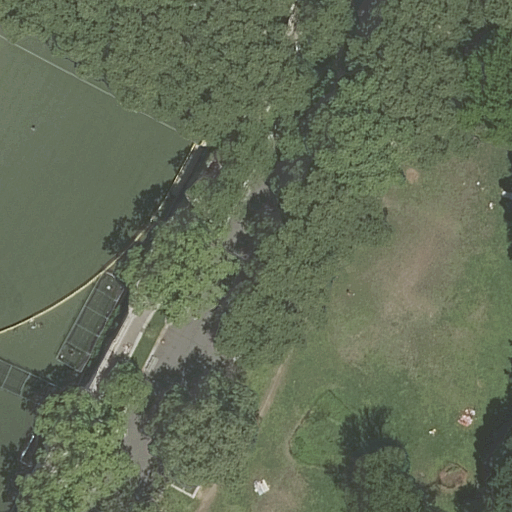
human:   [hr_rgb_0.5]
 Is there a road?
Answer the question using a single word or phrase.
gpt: yes

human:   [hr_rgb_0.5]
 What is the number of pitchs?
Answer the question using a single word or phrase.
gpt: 2

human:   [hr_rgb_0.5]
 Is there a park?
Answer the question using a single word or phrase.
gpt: yes

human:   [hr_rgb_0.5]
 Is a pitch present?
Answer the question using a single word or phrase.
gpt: yes

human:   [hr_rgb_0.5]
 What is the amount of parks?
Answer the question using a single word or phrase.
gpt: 1

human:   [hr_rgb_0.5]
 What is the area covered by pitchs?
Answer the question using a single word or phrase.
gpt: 1466m2

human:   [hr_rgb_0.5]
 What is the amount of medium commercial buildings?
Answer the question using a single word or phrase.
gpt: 0

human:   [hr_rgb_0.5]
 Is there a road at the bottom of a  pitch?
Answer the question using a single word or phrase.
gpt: no

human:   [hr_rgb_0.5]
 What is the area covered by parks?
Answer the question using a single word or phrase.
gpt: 10636m2

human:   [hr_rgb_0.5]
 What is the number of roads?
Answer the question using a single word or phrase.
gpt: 1

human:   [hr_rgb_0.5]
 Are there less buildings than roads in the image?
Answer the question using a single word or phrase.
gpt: yes

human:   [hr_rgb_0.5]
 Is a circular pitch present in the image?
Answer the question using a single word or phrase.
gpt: no

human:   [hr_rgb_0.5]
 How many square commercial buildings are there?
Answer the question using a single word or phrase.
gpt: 0

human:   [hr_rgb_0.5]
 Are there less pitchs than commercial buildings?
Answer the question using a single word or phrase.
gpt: no

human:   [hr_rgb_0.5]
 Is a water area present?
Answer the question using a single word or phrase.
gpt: no

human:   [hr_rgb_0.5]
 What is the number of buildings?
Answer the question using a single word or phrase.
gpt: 0

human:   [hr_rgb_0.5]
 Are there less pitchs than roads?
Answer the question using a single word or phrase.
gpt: no

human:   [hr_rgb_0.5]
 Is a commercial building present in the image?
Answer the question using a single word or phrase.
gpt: no

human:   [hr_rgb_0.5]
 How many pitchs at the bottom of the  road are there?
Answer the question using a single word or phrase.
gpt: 1

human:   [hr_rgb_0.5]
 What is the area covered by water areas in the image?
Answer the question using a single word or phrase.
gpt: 0m2

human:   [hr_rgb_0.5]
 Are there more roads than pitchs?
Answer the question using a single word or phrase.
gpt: no

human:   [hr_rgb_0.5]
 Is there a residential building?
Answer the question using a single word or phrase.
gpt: no

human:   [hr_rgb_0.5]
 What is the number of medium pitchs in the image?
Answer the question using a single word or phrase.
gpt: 0

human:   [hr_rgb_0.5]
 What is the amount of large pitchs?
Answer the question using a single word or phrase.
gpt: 1

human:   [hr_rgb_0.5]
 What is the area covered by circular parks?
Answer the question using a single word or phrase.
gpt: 0m2

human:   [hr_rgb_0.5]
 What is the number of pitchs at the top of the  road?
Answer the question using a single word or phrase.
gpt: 0

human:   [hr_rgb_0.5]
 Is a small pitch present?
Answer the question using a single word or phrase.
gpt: yes

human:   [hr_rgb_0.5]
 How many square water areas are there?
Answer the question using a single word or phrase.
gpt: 0

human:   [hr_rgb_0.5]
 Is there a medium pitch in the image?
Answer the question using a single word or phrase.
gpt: no

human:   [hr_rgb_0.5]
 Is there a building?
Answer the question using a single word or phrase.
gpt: no

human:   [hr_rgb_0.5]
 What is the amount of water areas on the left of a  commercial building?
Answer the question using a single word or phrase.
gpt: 0

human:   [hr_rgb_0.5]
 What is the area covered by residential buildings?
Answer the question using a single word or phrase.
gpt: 0m2

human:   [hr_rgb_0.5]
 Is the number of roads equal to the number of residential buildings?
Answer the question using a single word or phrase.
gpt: no

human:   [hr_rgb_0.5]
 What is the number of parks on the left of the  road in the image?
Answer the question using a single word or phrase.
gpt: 0

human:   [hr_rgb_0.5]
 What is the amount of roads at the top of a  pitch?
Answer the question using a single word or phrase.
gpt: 1

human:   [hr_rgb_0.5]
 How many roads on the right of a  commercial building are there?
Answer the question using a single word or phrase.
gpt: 0

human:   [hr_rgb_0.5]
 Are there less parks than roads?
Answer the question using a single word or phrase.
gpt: no

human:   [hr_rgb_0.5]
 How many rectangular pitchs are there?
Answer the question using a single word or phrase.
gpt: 1

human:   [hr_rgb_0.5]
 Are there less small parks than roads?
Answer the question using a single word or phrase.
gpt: yes

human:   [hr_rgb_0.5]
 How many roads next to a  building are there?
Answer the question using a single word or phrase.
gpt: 0

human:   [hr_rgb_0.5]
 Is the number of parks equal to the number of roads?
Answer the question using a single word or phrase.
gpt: yes

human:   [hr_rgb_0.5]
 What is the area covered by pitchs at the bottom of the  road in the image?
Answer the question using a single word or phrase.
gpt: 1m2

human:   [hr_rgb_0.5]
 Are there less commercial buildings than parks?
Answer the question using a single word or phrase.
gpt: yes

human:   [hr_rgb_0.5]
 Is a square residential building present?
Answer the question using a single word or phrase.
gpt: no

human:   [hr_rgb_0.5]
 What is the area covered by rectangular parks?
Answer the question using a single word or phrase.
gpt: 10636m2

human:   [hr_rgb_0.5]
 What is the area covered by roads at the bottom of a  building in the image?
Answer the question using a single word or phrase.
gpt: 0m2

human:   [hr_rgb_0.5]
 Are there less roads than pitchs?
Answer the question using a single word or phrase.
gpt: yes

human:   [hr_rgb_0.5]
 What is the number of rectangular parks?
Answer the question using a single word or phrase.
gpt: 1

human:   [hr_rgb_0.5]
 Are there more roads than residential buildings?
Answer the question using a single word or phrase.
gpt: yes

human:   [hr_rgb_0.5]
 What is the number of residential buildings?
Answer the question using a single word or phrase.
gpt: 0

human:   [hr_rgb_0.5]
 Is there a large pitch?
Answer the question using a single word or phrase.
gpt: yes

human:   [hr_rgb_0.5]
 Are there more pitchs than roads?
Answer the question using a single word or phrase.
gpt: yes

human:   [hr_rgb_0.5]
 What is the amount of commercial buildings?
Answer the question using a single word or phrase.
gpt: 0

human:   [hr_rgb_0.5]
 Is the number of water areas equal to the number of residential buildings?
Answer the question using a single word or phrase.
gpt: yes

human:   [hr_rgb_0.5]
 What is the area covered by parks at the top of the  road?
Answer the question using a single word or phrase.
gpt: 10636m2

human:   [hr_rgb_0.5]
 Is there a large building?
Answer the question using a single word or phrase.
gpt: no

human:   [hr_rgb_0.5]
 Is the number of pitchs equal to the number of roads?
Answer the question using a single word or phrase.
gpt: no

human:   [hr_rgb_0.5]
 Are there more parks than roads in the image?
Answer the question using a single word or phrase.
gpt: no

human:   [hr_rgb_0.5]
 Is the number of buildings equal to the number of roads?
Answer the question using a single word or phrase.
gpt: no

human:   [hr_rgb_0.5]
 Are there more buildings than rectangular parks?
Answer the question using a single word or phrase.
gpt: no

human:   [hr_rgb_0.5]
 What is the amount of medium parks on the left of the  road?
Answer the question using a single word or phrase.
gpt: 0

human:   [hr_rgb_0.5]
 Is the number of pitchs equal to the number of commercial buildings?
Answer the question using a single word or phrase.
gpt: no

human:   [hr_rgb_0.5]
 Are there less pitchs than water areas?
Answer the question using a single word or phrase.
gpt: no

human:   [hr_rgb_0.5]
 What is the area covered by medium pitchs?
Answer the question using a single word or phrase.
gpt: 0m2